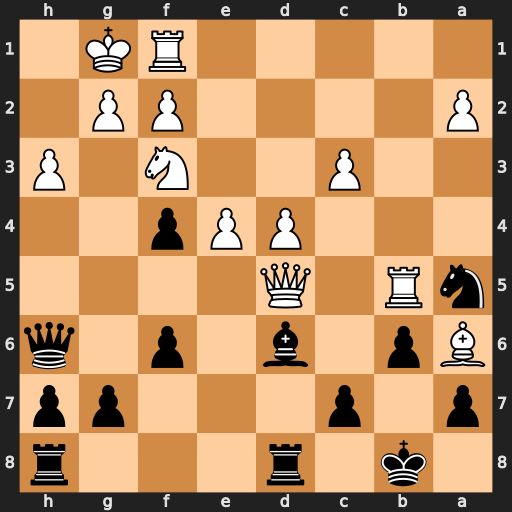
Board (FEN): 1k1r3r/p1p3pp/Bp1b1p1q/nR1Q4/3PPp2/2P2N1P/P4PP1/5RK1
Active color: b
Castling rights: -
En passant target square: -
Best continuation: c6 Qh5 cxb5